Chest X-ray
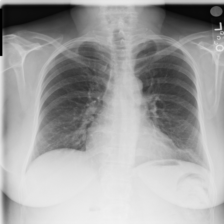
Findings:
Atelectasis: positive
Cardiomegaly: negative
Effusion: negative
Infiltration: negative
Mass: negative
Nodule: negative
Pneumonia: negative
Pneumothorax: negative
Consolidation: negative
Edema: negative
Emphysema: negative
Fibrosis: positive
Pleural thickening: negative
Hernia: negative